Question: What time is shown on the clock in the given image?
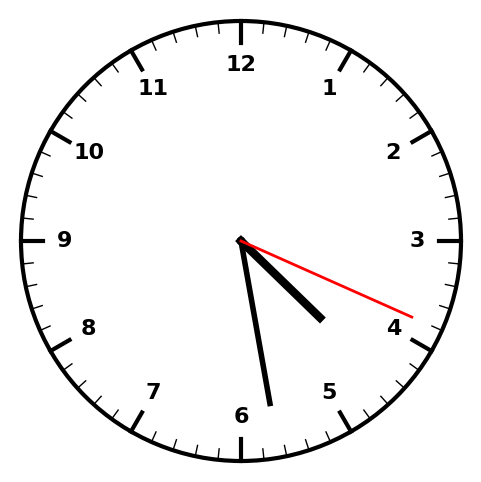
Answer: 04:28:19